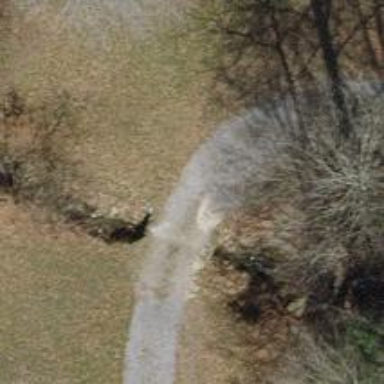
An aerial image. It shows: Track road with grade3 tracktype.